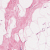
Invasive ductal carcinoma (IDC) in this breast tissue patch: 0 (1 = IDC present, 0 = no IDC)